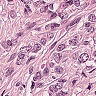
Metastatic tissue present: yes